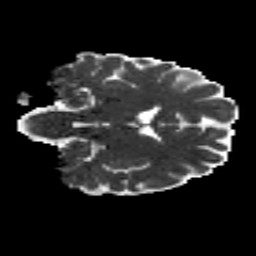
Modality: MD
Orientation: coronal
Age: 20
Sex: male
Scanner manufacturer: siemens
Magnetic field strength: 3 T
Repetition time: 8.8 s
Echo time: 0.085 s